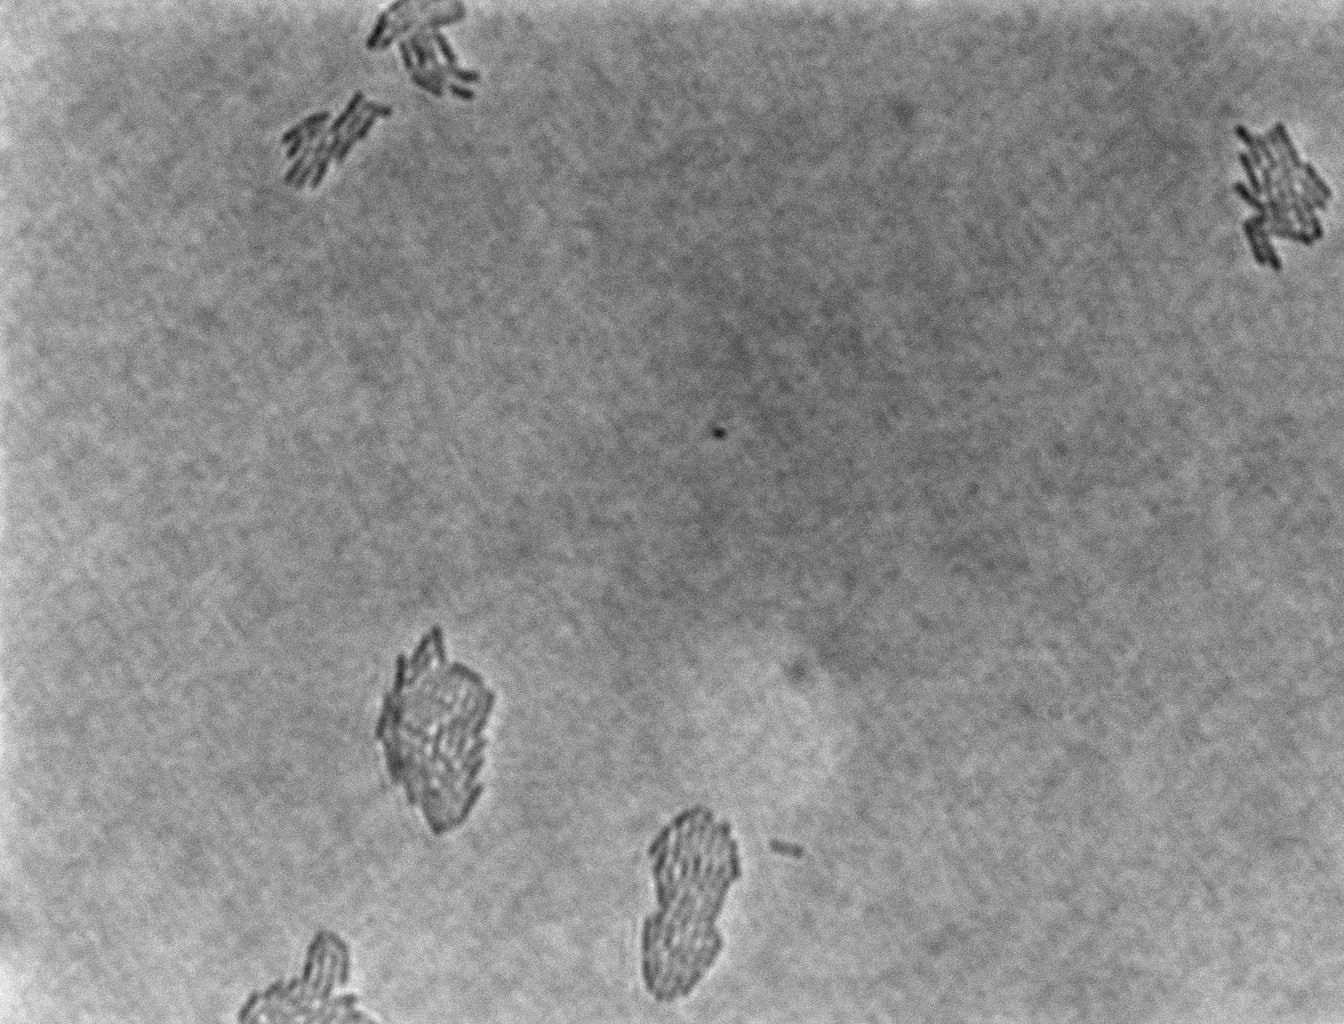
Brightfield microscopy, 60x objective, 3 h incubation